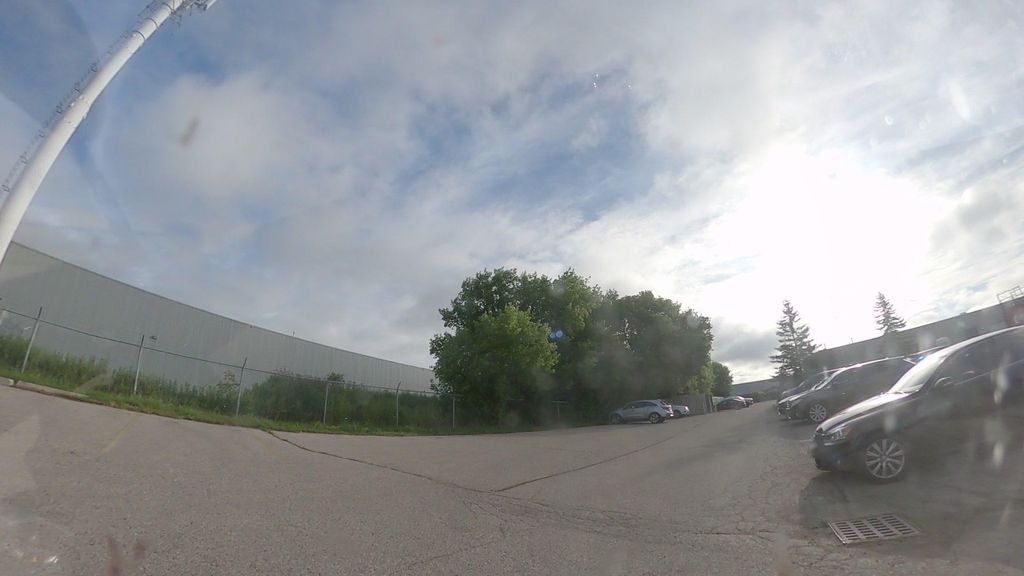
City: kitchener-waterloo